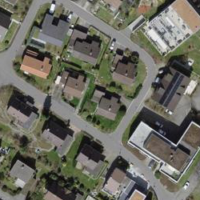
EUNIS habitat code: 54
Species observed at this site:
Calopteryx splendens
Vanessa atalanta